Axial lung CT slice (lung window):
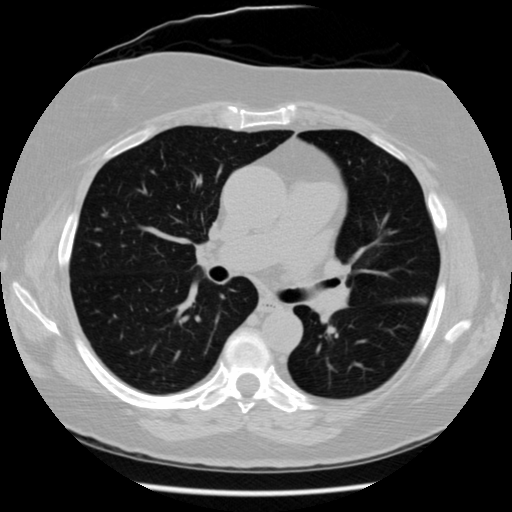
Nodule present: no